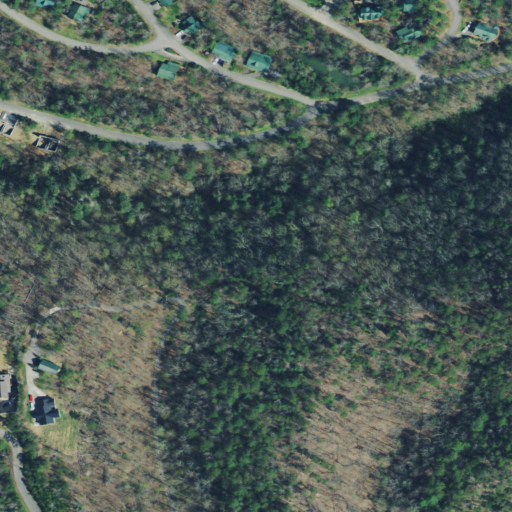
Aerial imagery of ridge(s) in Tennessee named Murray Ridge containing mixed forest, deciduous forest, open development, low intensity development, and evergreen forest